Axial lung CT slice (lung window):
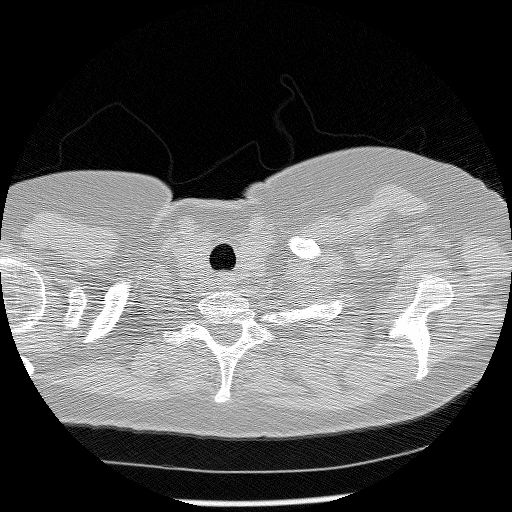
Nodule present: no